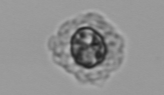
Label: Emiliania_huxleyi